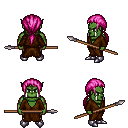
a pixel art fantasy rpg character, male body template, orc, green skin, brown robe, gold greaves, pink ponytail hairstyle, metal boots, spear, four views (front, back, left, right), 2x2 character sprite sheet, small pixel art, hard edges, no anti-aliasing